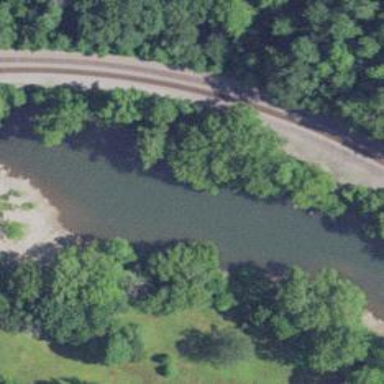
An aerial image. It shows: Beautiful river scene.